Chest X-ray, AP view. Patient: 49 years old, sex M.
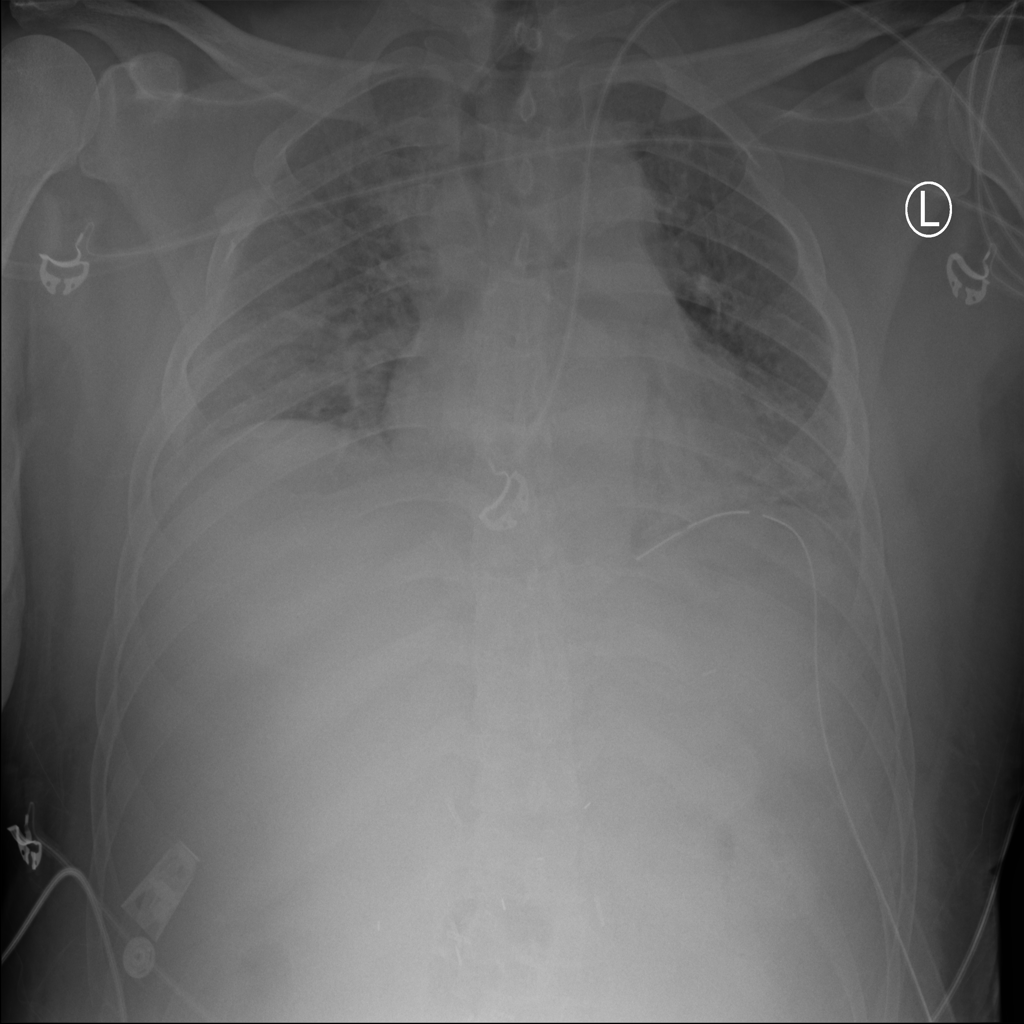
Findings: Atelectasis